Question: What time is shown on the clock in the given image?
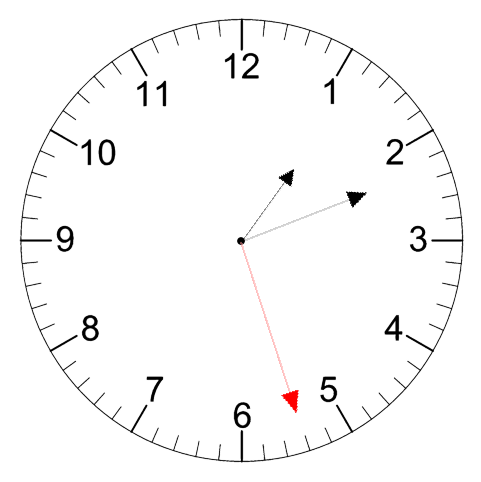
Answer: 01:11:27